Question: I am working on a project where I am using a table which have xml data stored in one of its column.I am trying to update my entire xml node based on xml_id and position of xml node but I am unable to do that.I tried the following query but its only updating the value of xml node not the entire key/value of node.
Table structure

Query to update value of xml node
'''
update tblCCBT_Step_Page_Text_Xml
set Xml_XmlData.modify('replace value of (/page/*[position()=1]/text())[1]
with "test value"')where xml_id = 101
'''
So now I tried the following query to update entire internal node
'''
update tblCCBT_Step_Page_Text_Xml
set Xml_XmlData.modify('replace value of (/page/*[position()=1]/text())[1]
with "<testnode>test value</testnode>"') where xml_id = 101
'''
But I am getting error while trying to do this
> Msg 9306, Level 16, State 1, Line 2
XQuery [tblCCBT_Step_Page_Text_Xml.Xml_XmlData.modify()]: The target of 'replace value of' cannot be a union type, found '(element(*,xdt:untyped) | comment | processing-instruction | text) ?'.
This is my xml stored in the column
'''
<page name="page0" identifier="ff-102-101-101">
<backBut>test value</backBut>
<printBut>Print</printBut>
<quiz1>Click on the circle that best describes your</quiz1>
<quiz2>Continue</quiz2>
<quiz3>Finish</quiz3>
<quiz4>You are now on questions </quiz4>
<quiz5>out of</quiz5>
<quiz6>Please answer each question before continuing.</quiz6>
</page>
'''
Now in above xml I am trying to replace -
'''
<backBut>test value</backBut> with <testnode>test value</testnode>
'''
Please suggest how to achieve this. Thanks
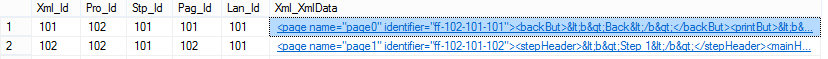
Answer: You could use an insert/delete approach.
Your code did not throw any error for me on SQL2008R2.
But it did NOT give the desired result either.
The statement resulted in replacing the text value of the node, not in replacing the node itself, as you can see below.
'''
<page name="page0" identifier="ff-102-101-101">
<backBut>&lt;testnode&gt;test value&lt;/testnode&gt;</backBut>
<printBut>Print</printBut>
<quiz1>Click on the circle that best describes your</quiz1>
<quiz2>Continue</quiz2>
<quiz3>Finish</quiz3>
<quiz4>You are now on questions </quiz4>
<quiz5>out of</quiz5>
<quiz6>Please answer each question before continuing.</quiz6>
</page>
'''
You could achieve it via insert/delete:
First insert the new node:
'''
UPDATE tblCCBT_Step_Page_Text_Xml
SET Xml_XmlData.modify('insert <testnode>test value</testnode> into /page[1]')
WHERE xml_id = 101
'''
Then simply delete the old node:
'''
UPDATE tblCCBT_Step_Page_Text_Xml
SET Xml_XmlData.modify('delete (/page/backBut)[1]')
WHERE xml_id =101
'''